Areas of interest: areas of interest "Commercial service"
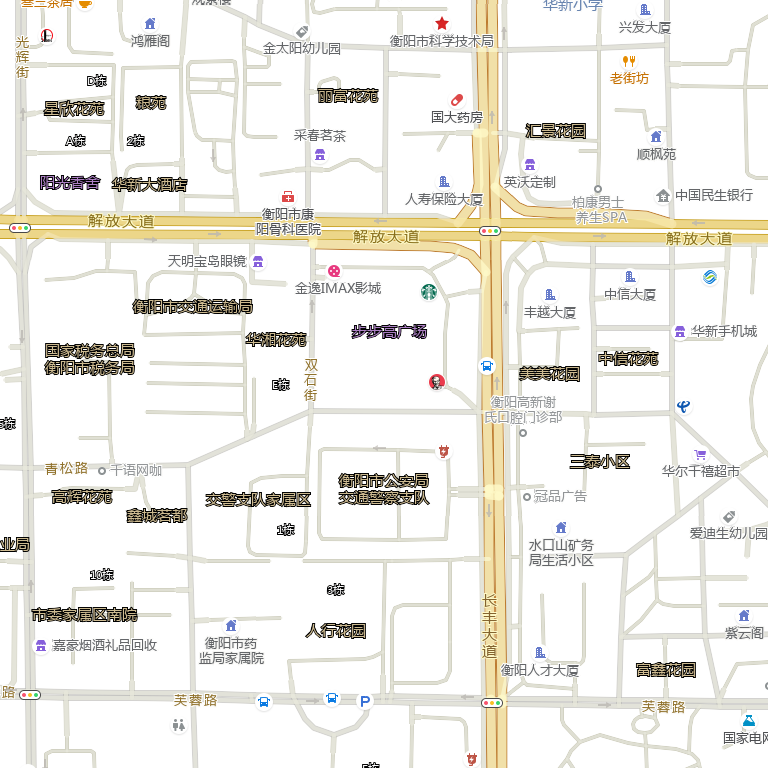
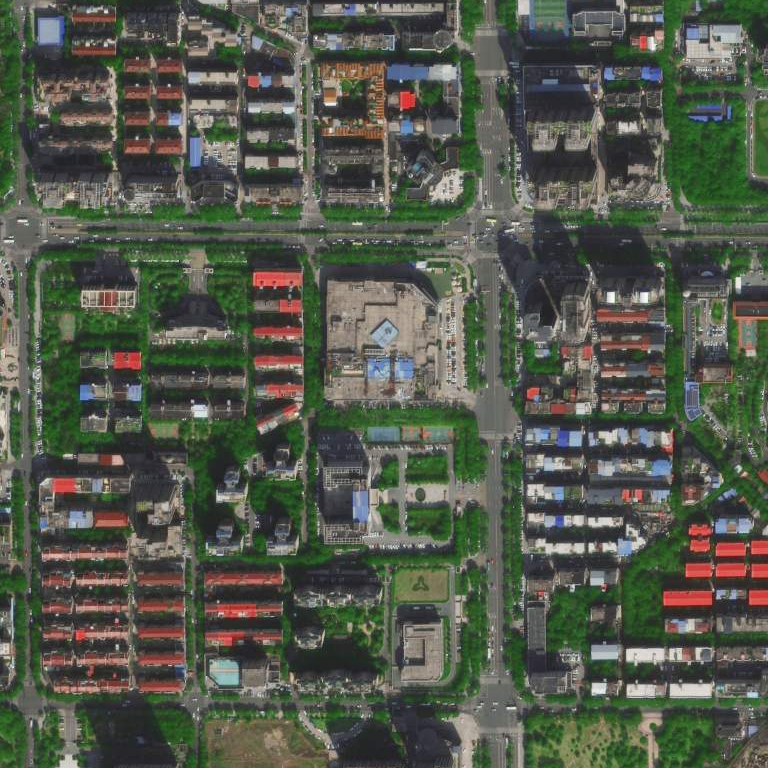